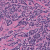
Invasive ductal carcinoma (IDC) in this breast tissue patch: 1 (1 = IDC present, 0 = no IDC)